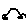
Label: car